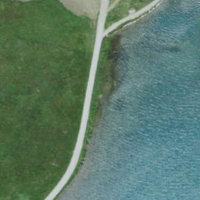
EUNIS habitat code: 14
Species observed at this site:
Cirsium heterophyllum